Question: I have installed Android sdk and installed ADT pulgin as well on ubuntu 10.4.
But when i open eclipse. I got the below error message.

Edit:
I have java already in my PC.
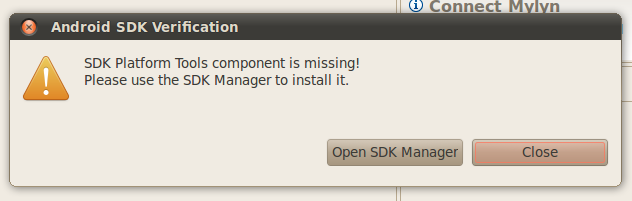
Answer: Open Eclipse and go to Preferences (Window -> Preferences), select the Android tab and Browse to you SDK location.
If this not works try to reinstall Android SDK